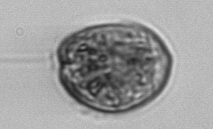
Label: Prorocentrum